Interaction volume radius: 5 \u00c5
Interaction volume height: 10 \u00c5
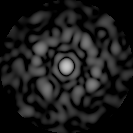
Disorder parameter: 0.8173